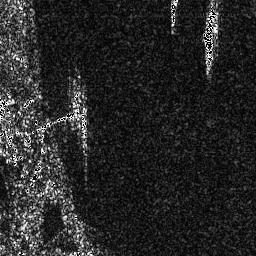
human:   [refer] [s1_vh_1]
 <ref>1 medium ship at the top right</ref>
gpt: <box>[[77, 1, 85, 28, 0]]</box>